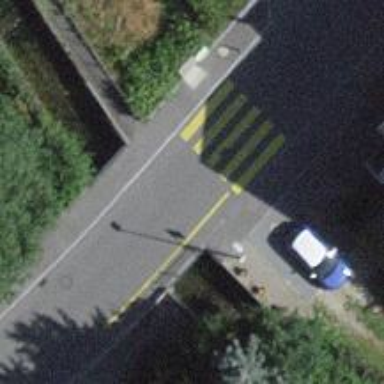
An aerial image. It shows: Uncontrolled zebra crossing with zebra markings.